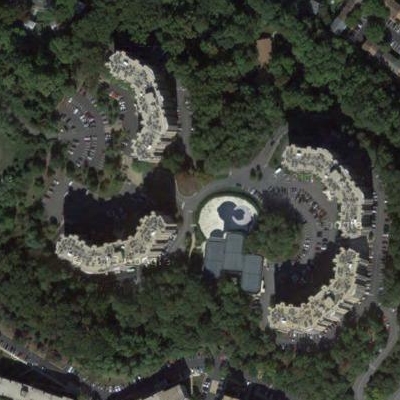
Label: Industry